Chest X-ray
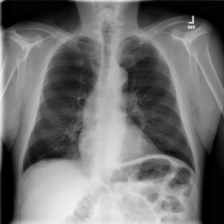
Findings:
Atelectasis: negative
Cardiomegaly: negative
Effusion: negative
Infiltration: negative
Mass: negative
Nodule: negative
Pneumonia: negative
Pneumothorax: negative
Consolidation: negative
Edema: negative
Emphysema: negative
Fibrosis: negative
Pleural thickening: negative
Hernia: negative